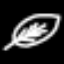
Label: leaf